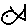
Label: fish